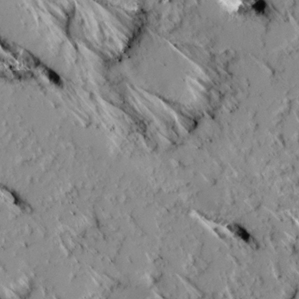
Label: non_frost